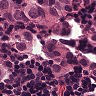
Metastatic tissue present: yes